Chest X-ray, AP view. Patient: 47 years old, sex F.
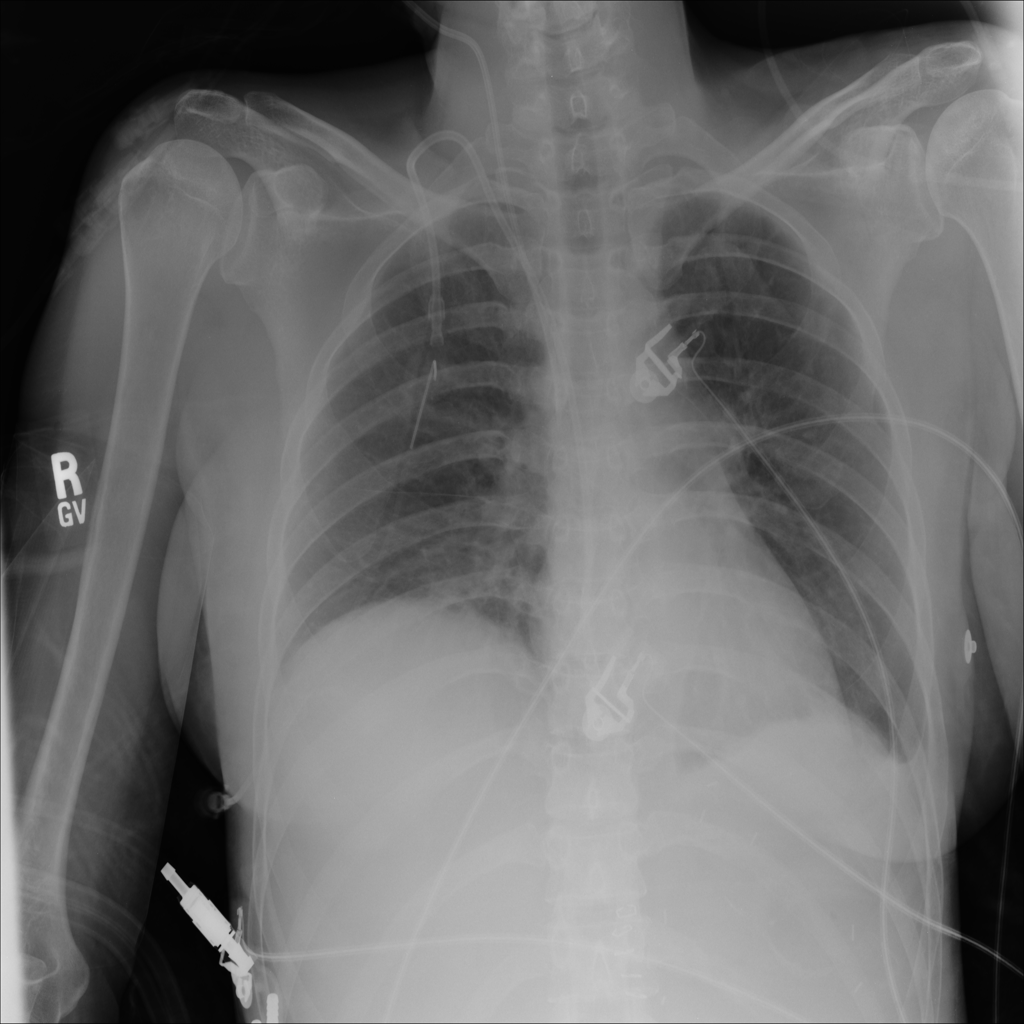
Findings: No Finding